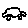
Label: car